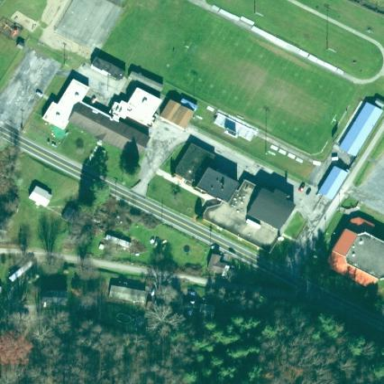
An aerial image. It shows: School building.